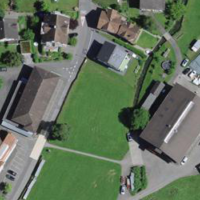
EUNIS habitat code: 54
Species observed at this site:
Lamium galeobdolon